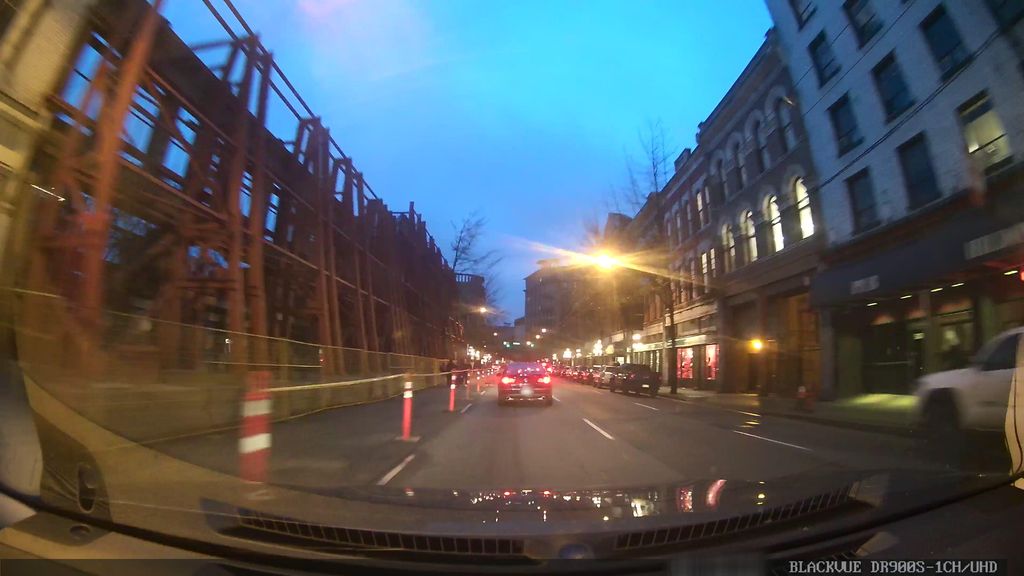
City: vancouver